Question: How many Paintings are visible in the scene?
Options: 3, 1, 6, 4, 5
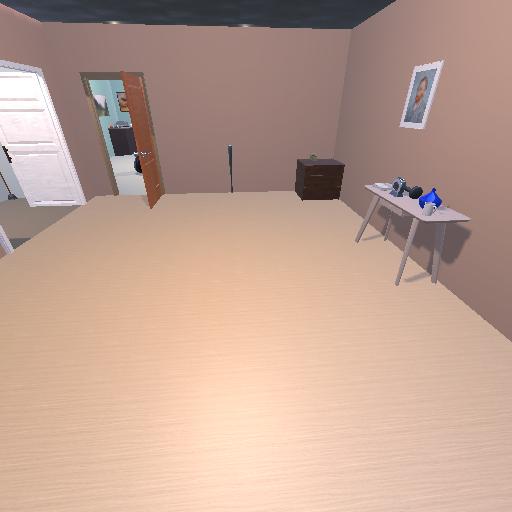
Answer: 3